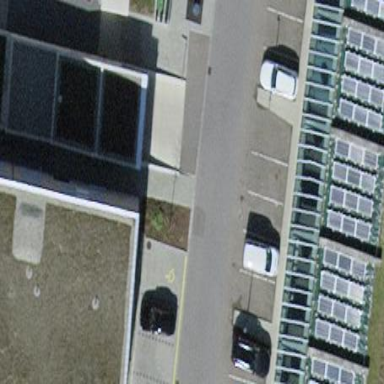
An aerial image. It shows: Group of garages.